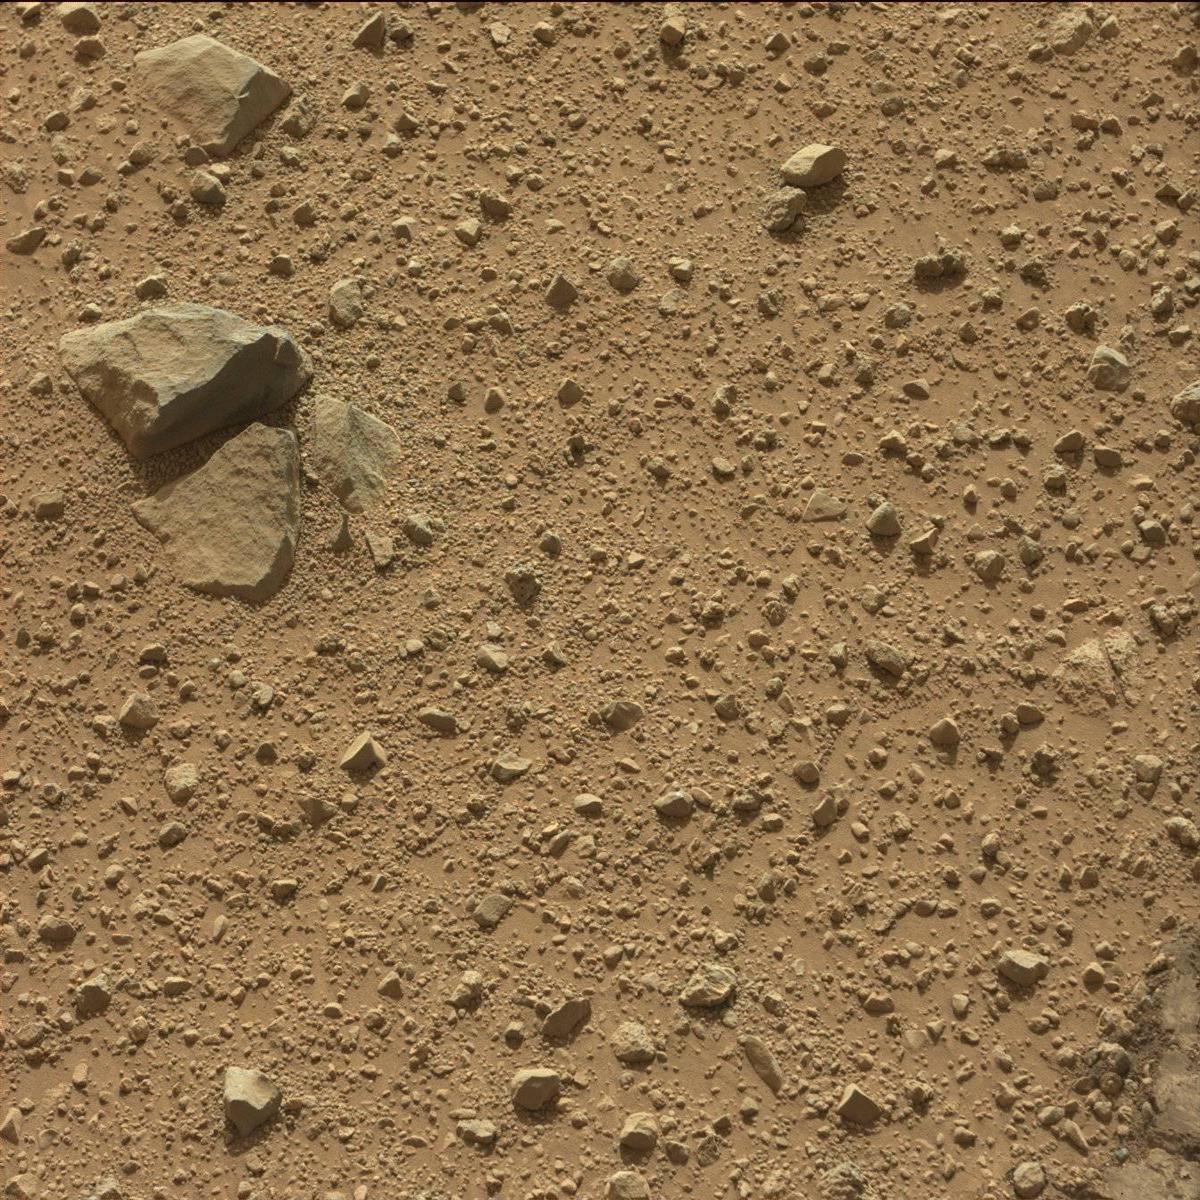
Terrain classes present: Bedrock, Rock, Sand / Soil, Track